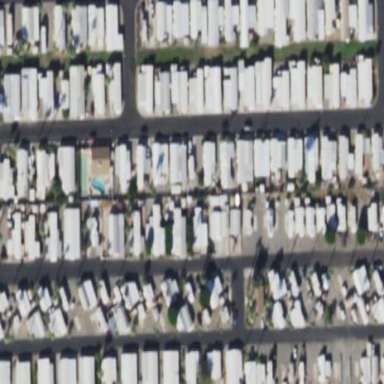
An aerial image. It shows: Mobile residential area.